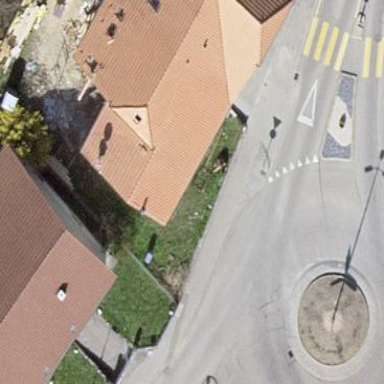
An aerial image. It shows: Tertiary road with asphalt surface leading to roundabout. There is separate sidewalk along the road.